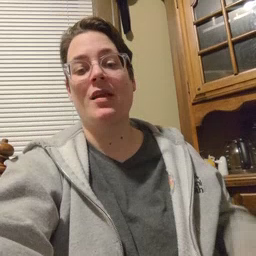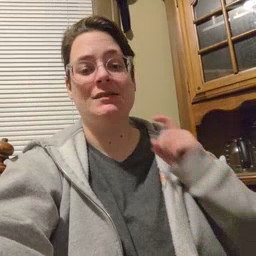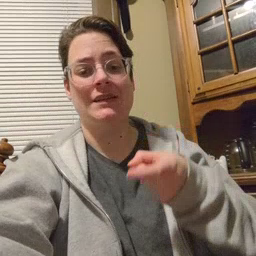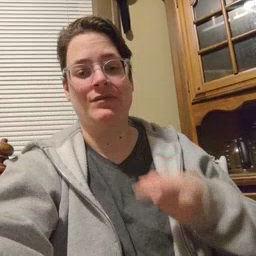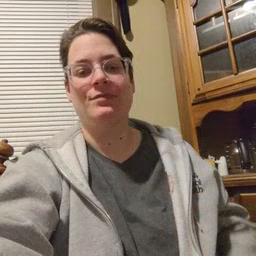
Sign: gift